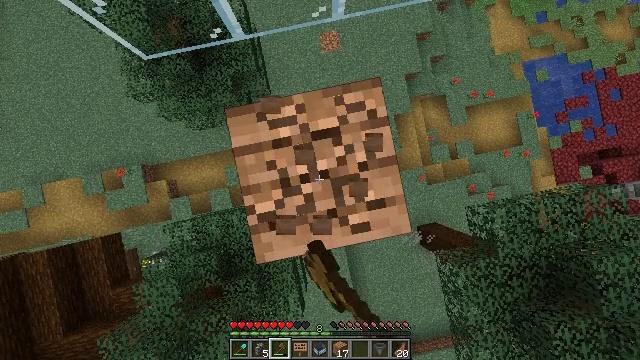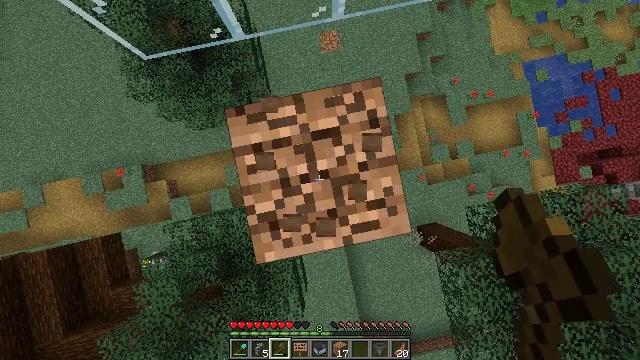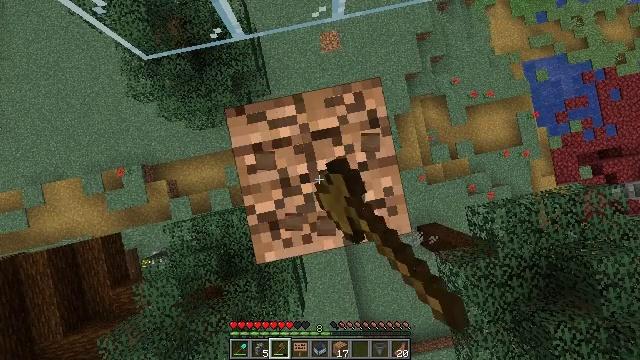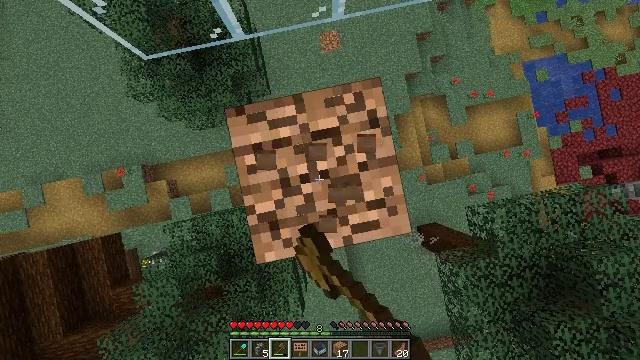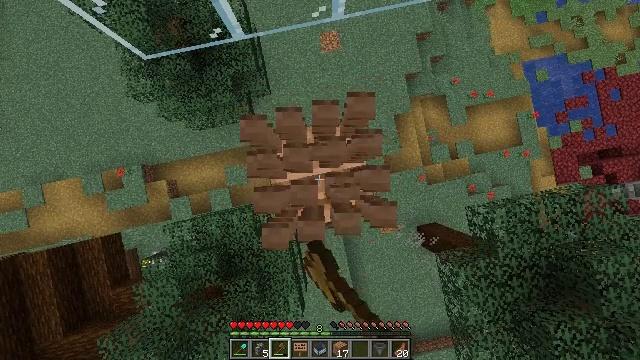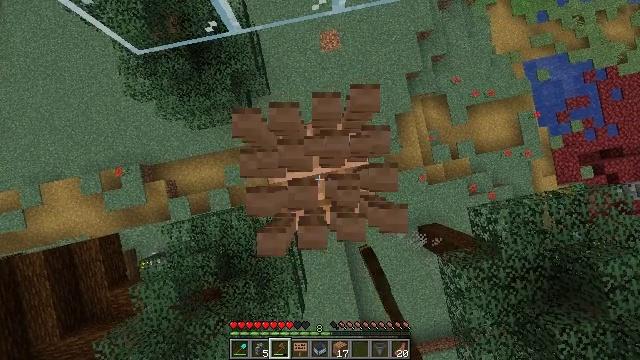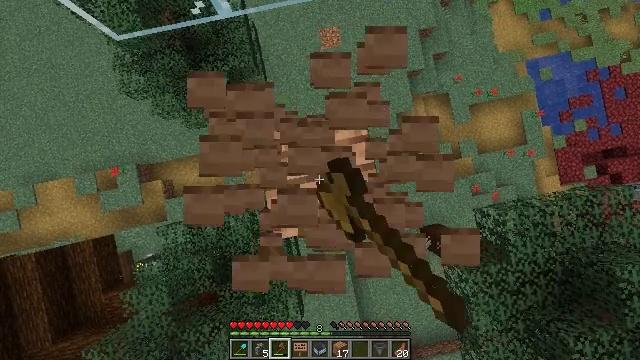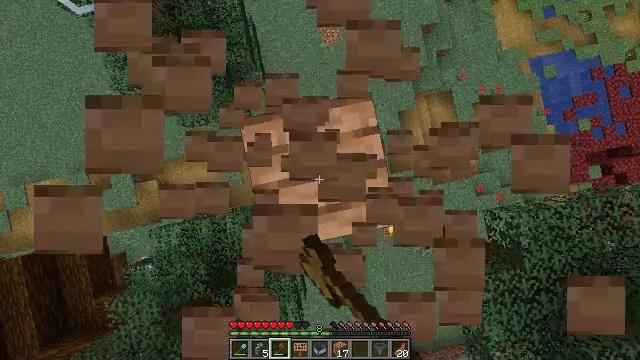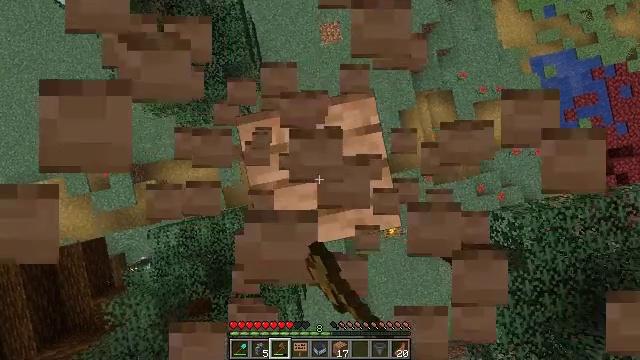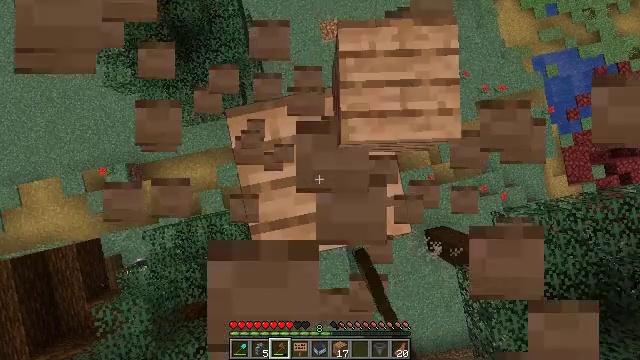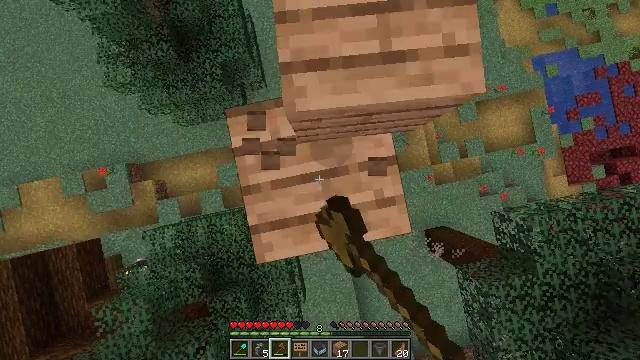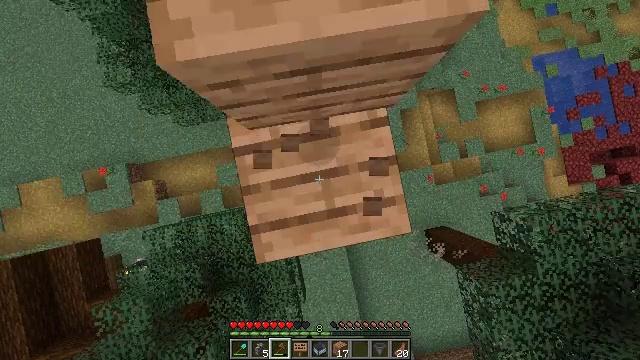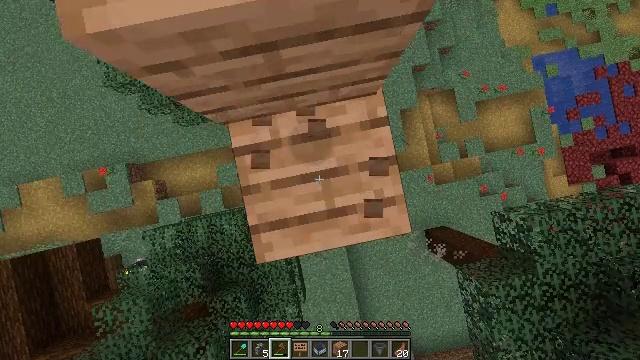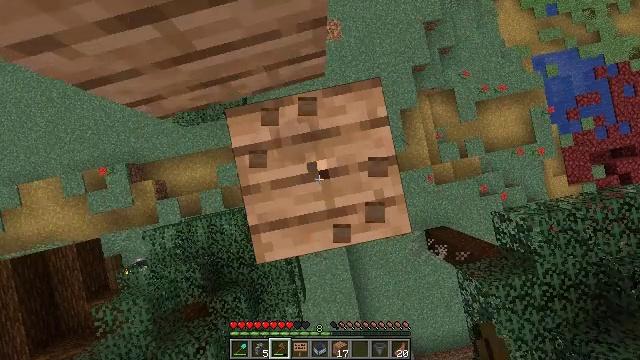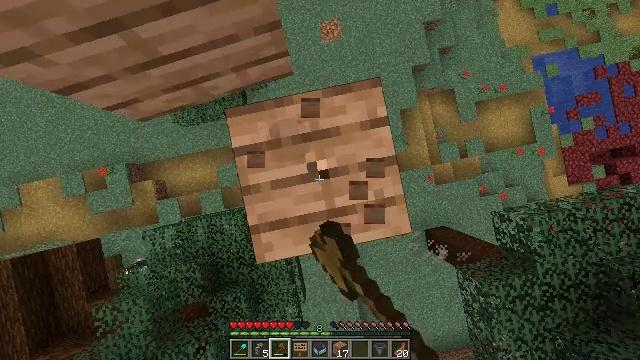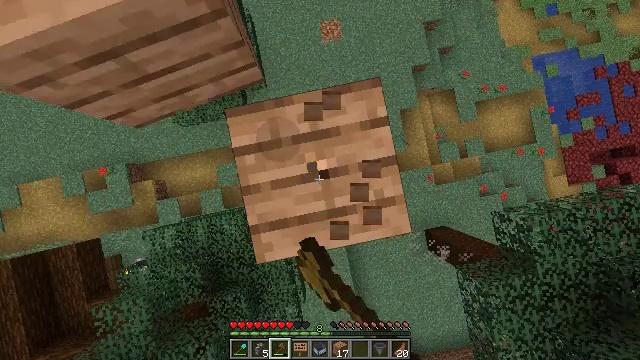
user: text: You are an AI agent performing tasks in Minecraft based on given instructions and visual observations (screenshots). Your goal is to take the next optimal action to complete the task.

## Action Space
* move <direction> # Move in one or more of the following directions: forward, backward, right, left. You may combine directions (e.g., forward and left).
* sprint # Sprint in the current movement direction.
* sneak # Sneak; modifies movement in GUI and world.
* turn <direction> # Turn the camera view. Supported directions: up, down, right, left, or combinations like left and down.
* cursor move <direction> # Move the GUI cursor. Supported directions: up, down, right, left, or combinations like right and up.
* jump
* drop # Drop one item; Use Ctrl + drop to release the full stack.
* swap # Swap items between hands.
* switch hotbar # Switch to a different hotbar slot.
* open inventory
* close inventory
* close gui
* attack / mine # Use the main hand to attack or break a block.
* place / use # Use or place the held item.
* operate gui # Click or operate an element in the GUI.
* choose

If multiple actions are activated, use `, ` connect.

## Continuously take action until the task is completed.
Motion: motion action
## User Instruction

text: Retrieve jungle planks by mining.
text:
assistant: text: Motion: attack / mine
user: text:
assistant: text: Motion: attack / mine
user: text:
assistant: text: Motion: attack / mine
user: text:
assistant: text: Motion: attack / mine
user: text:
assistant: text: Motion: attack / mine
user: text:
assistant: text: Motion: attack / mine
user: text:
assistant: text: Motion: attack / mine
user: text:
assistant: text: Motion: attack / mine
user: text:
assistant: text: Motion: attack / mine
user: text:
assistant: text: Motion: attack / mine
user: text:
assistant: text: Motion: attack / mine
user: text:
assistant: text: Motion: attack / mine
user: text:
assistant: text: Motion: attack / mine
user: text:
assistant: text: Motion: attack / mine
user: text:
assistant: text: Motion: attack / mine
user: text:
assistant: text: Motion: attack / mine
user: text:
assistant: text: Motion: attack / mine
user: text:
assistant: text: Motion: attack / mine
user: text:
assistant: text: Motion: attack / mine
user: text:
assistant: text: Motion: attack / mine
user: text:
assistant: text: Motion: attack / mine
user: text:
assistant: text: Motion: attack / mine
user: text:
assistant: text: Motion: attack / mine
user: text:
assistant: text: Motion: attack / mine
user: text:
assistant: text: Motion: attack / mine
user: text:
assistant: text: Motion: attack / mine
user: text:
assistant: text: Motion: attack / mine
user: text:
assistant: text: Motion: attack / mine
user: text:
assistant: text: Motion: attack / mine
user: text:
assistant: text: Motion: attack / mine